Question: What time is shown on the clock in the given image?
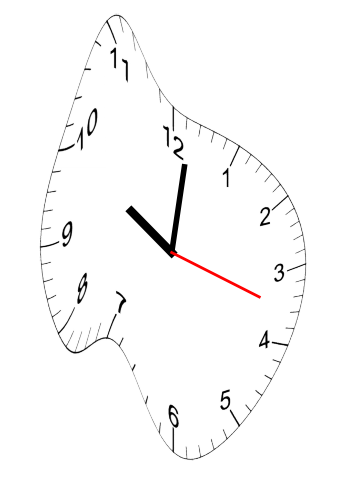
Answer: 10:01:18